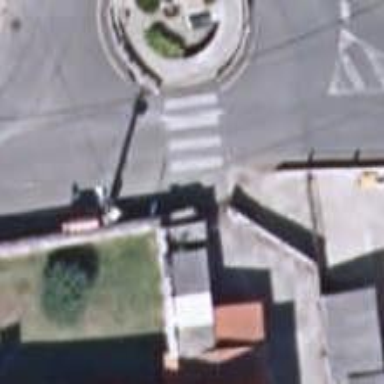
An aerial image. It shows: Marked crossing with traffic-calming table.